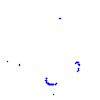
Particle: proton